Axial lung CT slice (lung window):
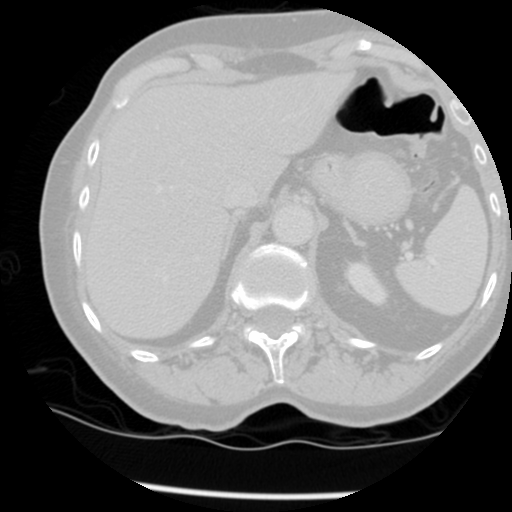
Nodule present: no